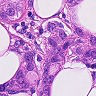
Metastatic tissue present: yes